Field crop: tomato
Growth stage: 1
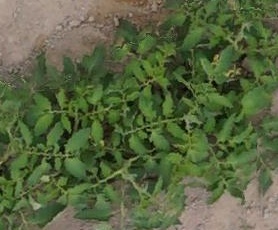
Species: tomato